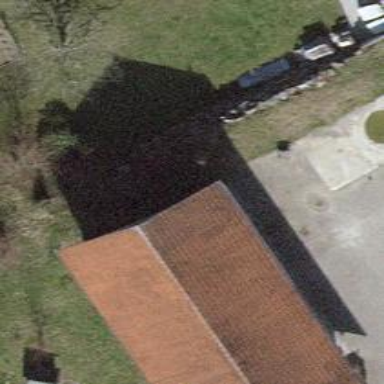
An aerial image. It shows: View of roof of building.